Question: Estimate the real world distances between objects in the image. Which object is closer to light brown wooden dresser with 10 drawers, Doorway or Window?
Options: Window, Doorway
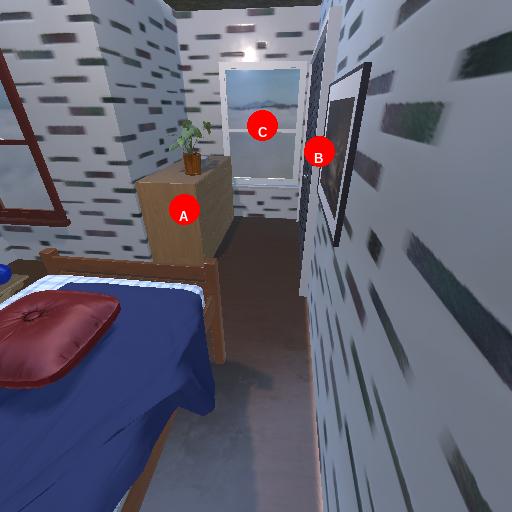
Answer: Window